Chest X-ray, PA view. Patient: 46 years old, sex M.
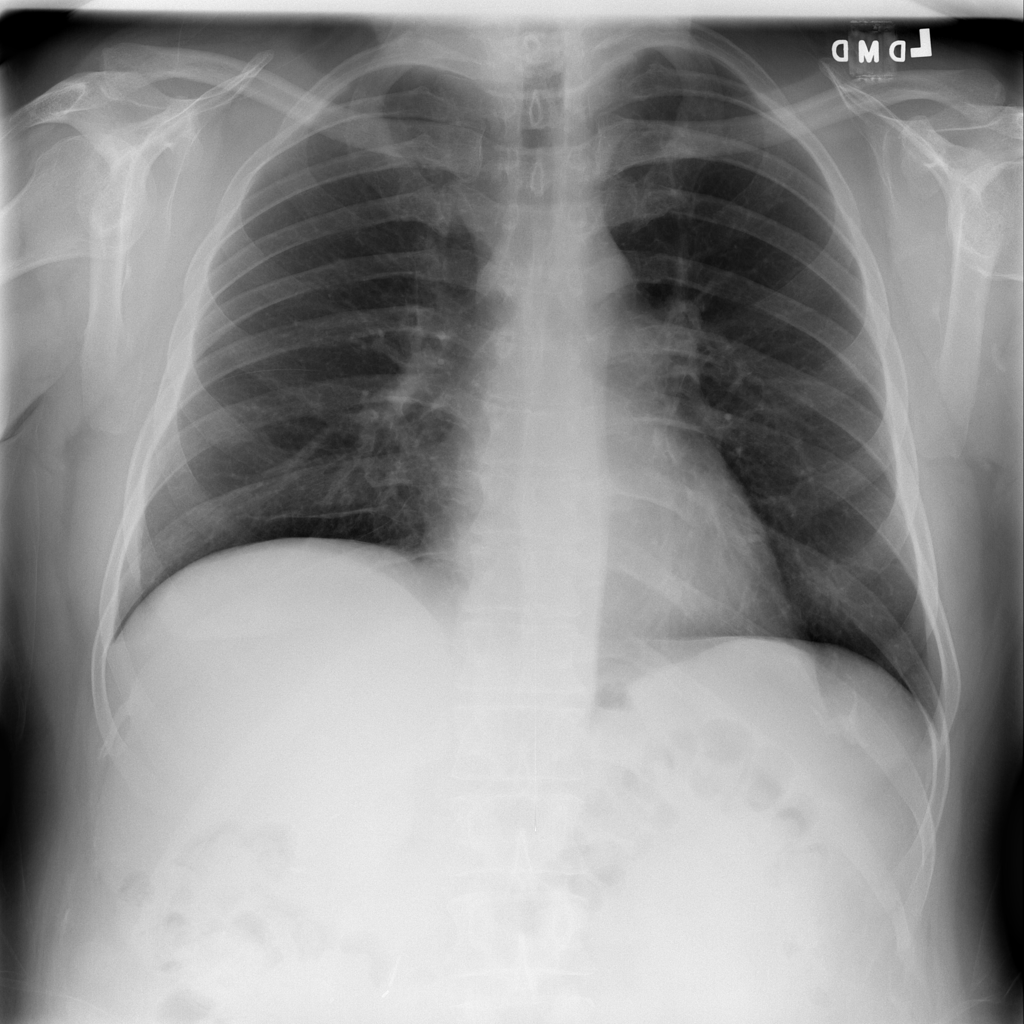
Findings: Atelectasis